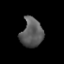
Tissue: lung
Cell type: Epithelial cells
Senescence score: 0.1979
Nuclear area (px): 628
Mean DAPI intensity: 90.764